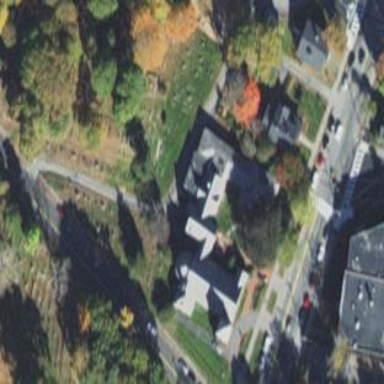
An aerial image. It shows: Cemetery.